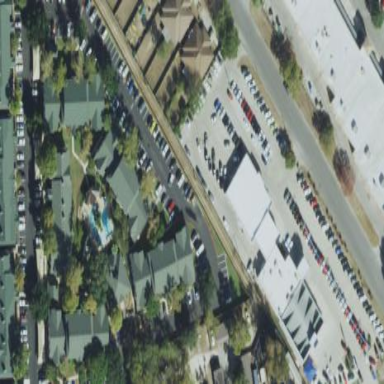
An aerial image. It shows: Car shop in retail area.